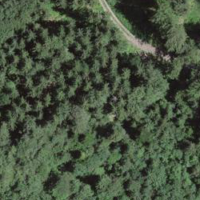
EUNIS habitat code: 41
Species observed at this site:
Lathyrus vernus